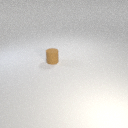
small brown rubber cylinder